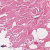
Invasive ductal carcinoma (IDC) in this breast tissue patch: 0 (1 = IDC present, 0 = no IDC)